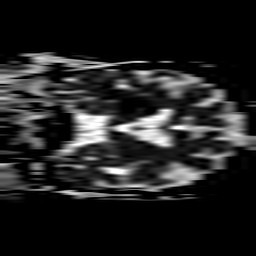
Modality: ADC
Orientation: coronal
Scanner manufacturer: philips
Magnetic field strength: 3 T
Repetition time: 3.08 s
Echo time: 0.076 s